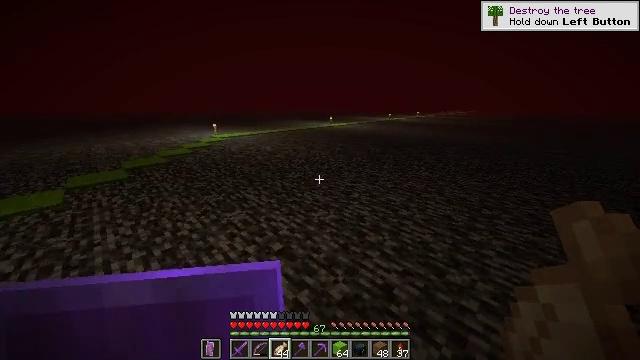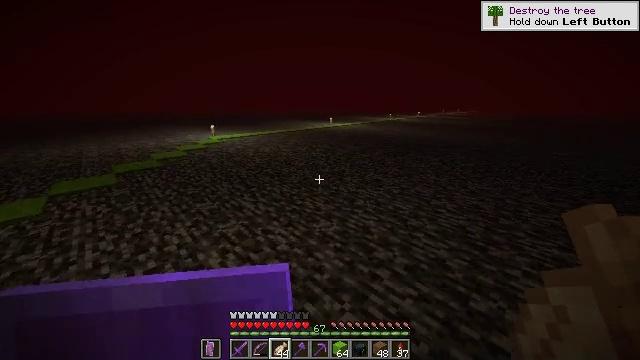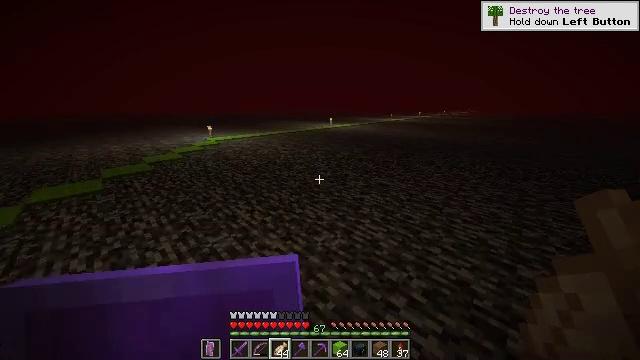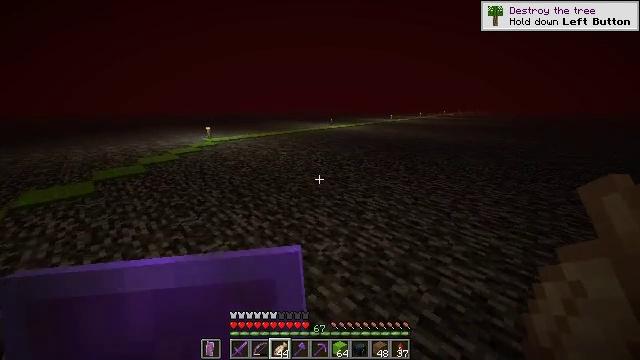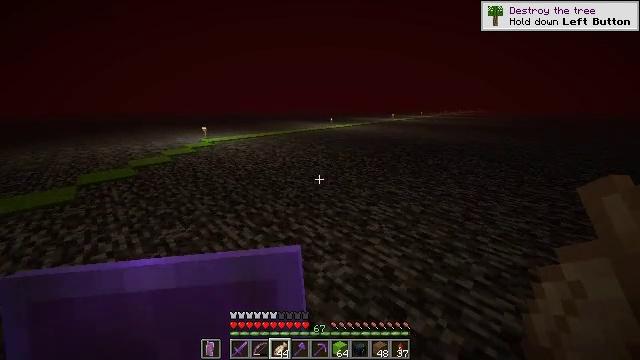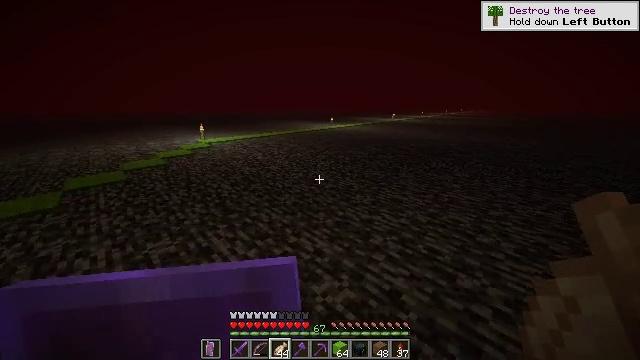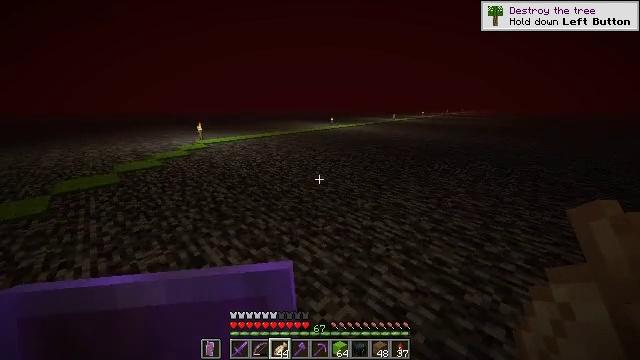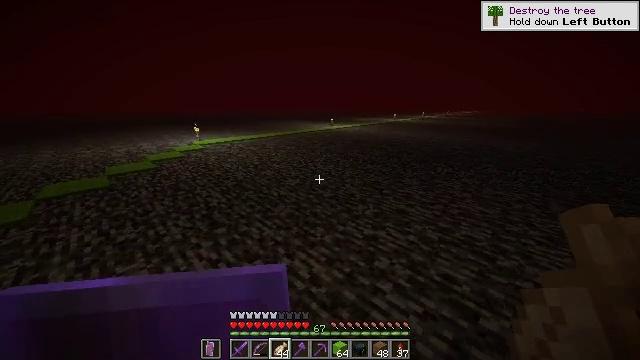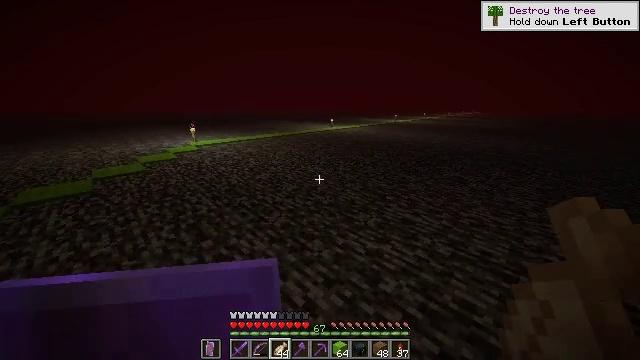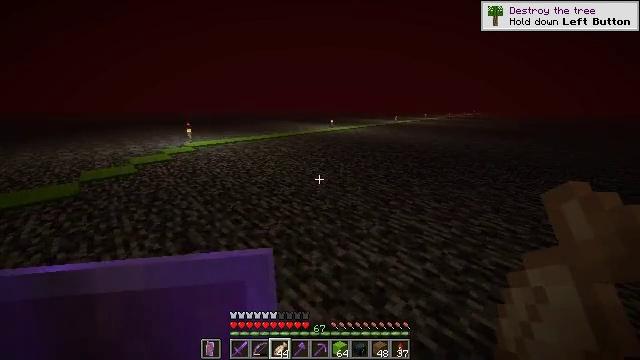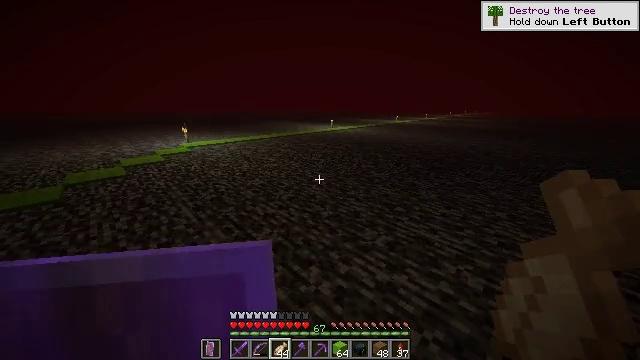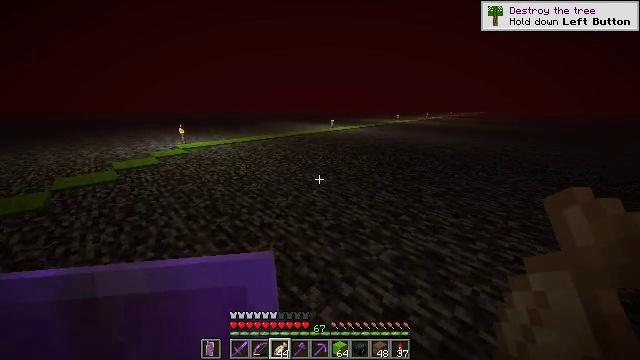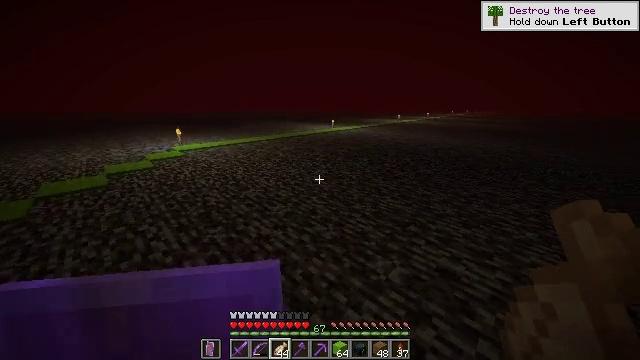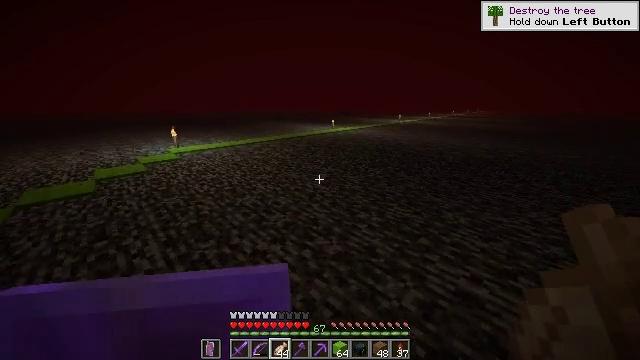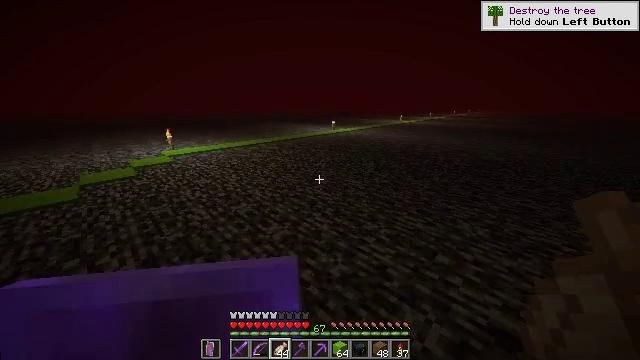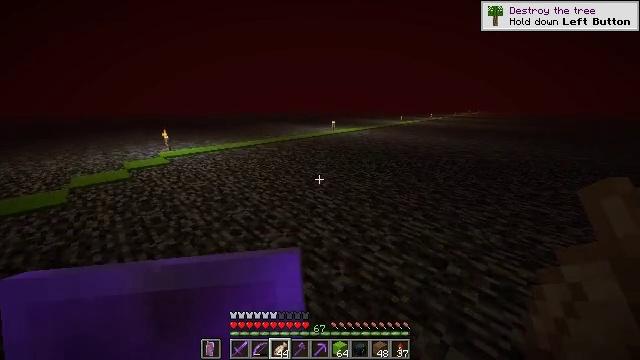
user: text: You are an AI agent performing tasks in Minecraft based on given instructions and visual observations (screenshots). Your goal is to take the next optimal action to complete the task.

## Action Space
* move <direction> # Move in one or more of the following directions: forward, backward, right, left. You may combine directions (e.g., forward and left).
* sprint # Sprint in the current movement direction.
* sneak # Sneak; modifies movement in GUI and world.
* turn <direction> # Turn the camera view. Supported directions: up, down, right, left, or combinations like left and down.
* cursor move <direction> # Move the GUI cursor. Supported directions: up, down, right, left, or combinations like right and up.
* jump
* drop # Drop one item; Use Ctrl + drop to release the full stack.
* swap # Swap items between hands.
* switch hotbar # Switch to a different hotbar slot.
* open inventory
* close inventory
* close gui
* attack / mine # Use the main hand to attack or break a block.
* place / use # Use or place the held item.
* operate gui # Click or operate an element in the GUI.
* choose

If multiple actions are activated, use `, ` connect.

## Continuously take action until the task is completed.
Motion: motion action
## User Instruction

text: Make a lime carpet using lime wool.
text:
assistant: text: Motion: move forward, sprint
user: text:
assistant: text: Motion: move forward, sprint
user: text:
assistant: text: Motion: move forward, sprint
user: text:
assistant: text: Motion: move forward, sprint
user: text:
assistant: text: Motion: move forward, sprint
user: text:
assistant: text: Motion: move forward, sprint
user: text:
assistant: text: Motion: move forward, sprint
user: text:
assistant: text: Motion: move forward, sprint
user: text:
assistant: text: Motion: move forward, sprint
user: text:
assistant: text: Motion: move forward, sprint
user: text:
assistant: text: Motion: move forward, sprint
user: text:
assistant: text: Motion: move forward, sprint
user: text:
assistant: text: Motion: move forward, sprint
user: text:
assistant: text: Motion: move forward, sprint
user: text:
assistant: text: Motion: move forward, sprint
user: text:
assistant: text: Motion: move forward, sprint
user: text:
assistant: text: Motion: move forward, sprint
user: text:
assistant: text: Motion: move forward, sprint
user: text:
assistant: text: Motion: move forward, sprint
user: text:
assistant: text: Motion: move forward, sprint
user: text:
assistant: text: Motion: move forward, sprint
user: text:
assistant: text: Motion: move forward, sprint
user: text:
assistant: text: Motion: move forward, sprint, turn right and down
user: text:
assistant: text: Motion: move forward and move left, sprint, turn right
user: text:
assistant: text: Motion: move forward and move left, sprint, turn up
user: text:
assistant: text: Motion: move forward and move left, sprint, turn left and down
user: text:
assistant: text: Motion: move forward and move left, sprint, turn left
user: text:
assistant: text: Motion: move forward and move left, sprint
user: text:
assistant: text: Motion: move forward and move left, sprint
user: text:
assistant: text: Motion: move forward and move left, sprint